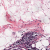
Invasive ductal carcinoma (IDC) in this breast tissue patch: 1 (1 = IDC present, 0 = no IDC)